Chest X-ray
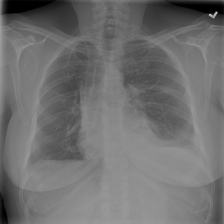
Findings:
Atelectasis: positive
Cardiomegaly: negative
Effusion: positive
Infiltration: negative
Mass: negative
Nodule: negative
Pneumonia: negative
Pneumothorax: negative
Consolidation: negative
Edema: negative
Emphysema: negative
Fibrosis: negative
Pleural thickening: negative
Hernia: negative